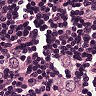
Metastatic tissue present: yes